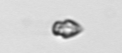
Label: Heterocapsa_rotundata